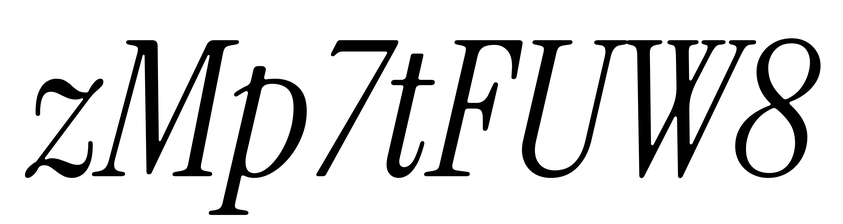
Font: InstrumentSerif-Italic